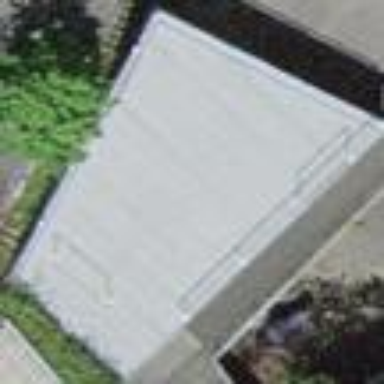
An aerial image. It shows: Group of garages.